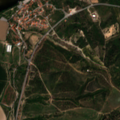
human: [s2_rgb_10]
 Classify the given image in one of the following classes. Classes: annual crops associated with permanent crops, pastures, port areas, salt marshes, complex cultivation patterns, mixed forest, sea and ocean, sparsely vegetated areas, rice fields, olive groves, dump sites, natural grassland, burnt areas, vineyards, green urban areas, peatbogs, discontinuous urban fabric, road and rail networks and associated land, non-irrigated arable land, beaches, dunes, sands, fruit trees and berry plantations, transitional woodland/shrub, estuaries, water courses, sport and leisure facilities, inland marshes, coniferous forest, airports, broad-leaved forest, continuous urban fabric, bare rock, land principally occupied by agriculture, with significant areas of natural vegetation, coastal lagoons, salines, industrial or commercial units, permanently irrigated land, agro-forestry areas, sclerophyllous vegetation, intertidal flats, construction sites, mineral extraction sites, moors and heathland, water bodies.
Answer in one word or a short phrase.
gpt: discontinuous urban fabric, permanently irrigated land, fruit trees and berry plantations, olive groves, pastures, complex cultivation patterns, transitional woodland/shrub, water courses